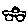
Label: car